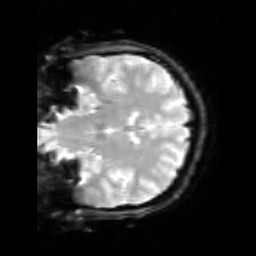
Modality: inplaneT2
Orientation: coronal
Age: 24
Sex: female